Interaction volume radius: 5 \u00c5
Interaction volume height: 10 \u00c5
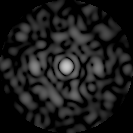
Disorder parameter: 0.7557